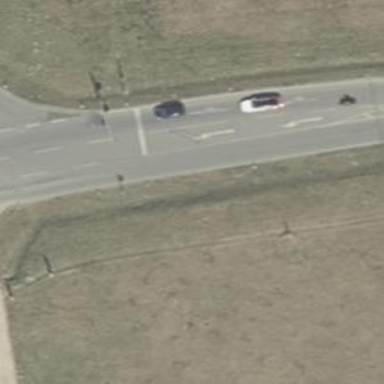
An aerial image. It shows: Road with traffic signals.